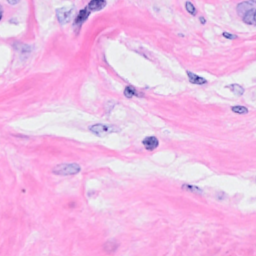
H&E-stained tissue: Breast